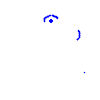
Particle: proton